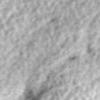
Label: no_change